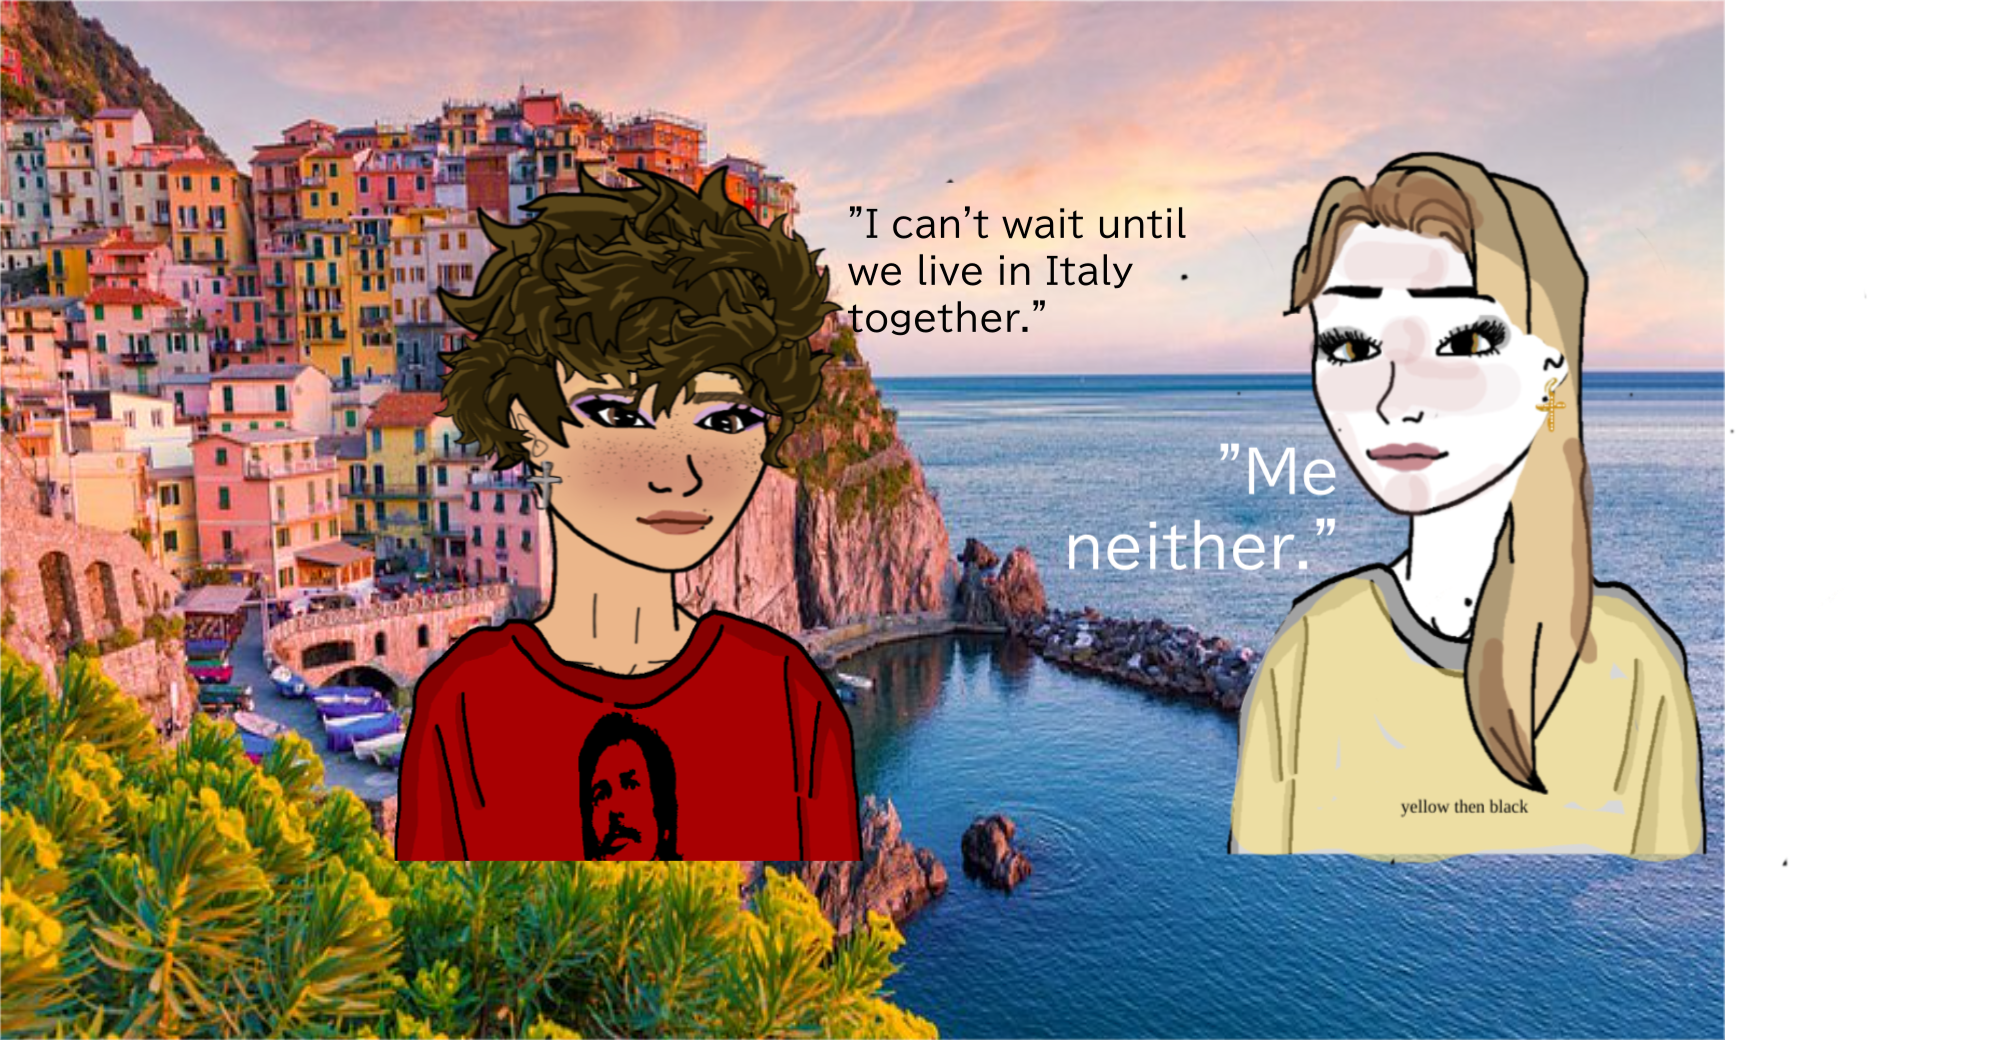
Label: 5_Twinkjak